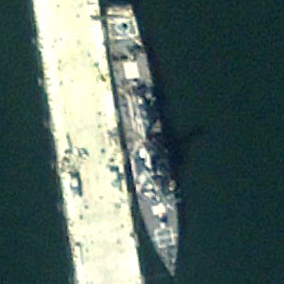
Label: destroyer